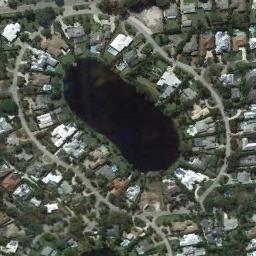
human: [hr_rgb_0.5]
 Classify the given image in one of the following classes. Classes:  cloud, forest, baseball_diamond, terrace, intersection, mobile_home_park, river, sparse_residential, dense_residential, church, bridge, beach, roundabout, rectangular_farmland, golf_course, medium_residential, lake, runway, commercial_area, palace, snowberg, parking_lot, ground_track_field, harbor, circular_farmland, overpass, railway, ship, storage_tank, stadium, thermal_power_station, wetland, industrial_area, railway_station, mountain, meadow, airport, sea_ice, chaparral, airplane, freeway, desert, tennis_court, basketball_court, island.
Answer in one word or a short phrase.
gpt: dense_residential